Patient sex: F
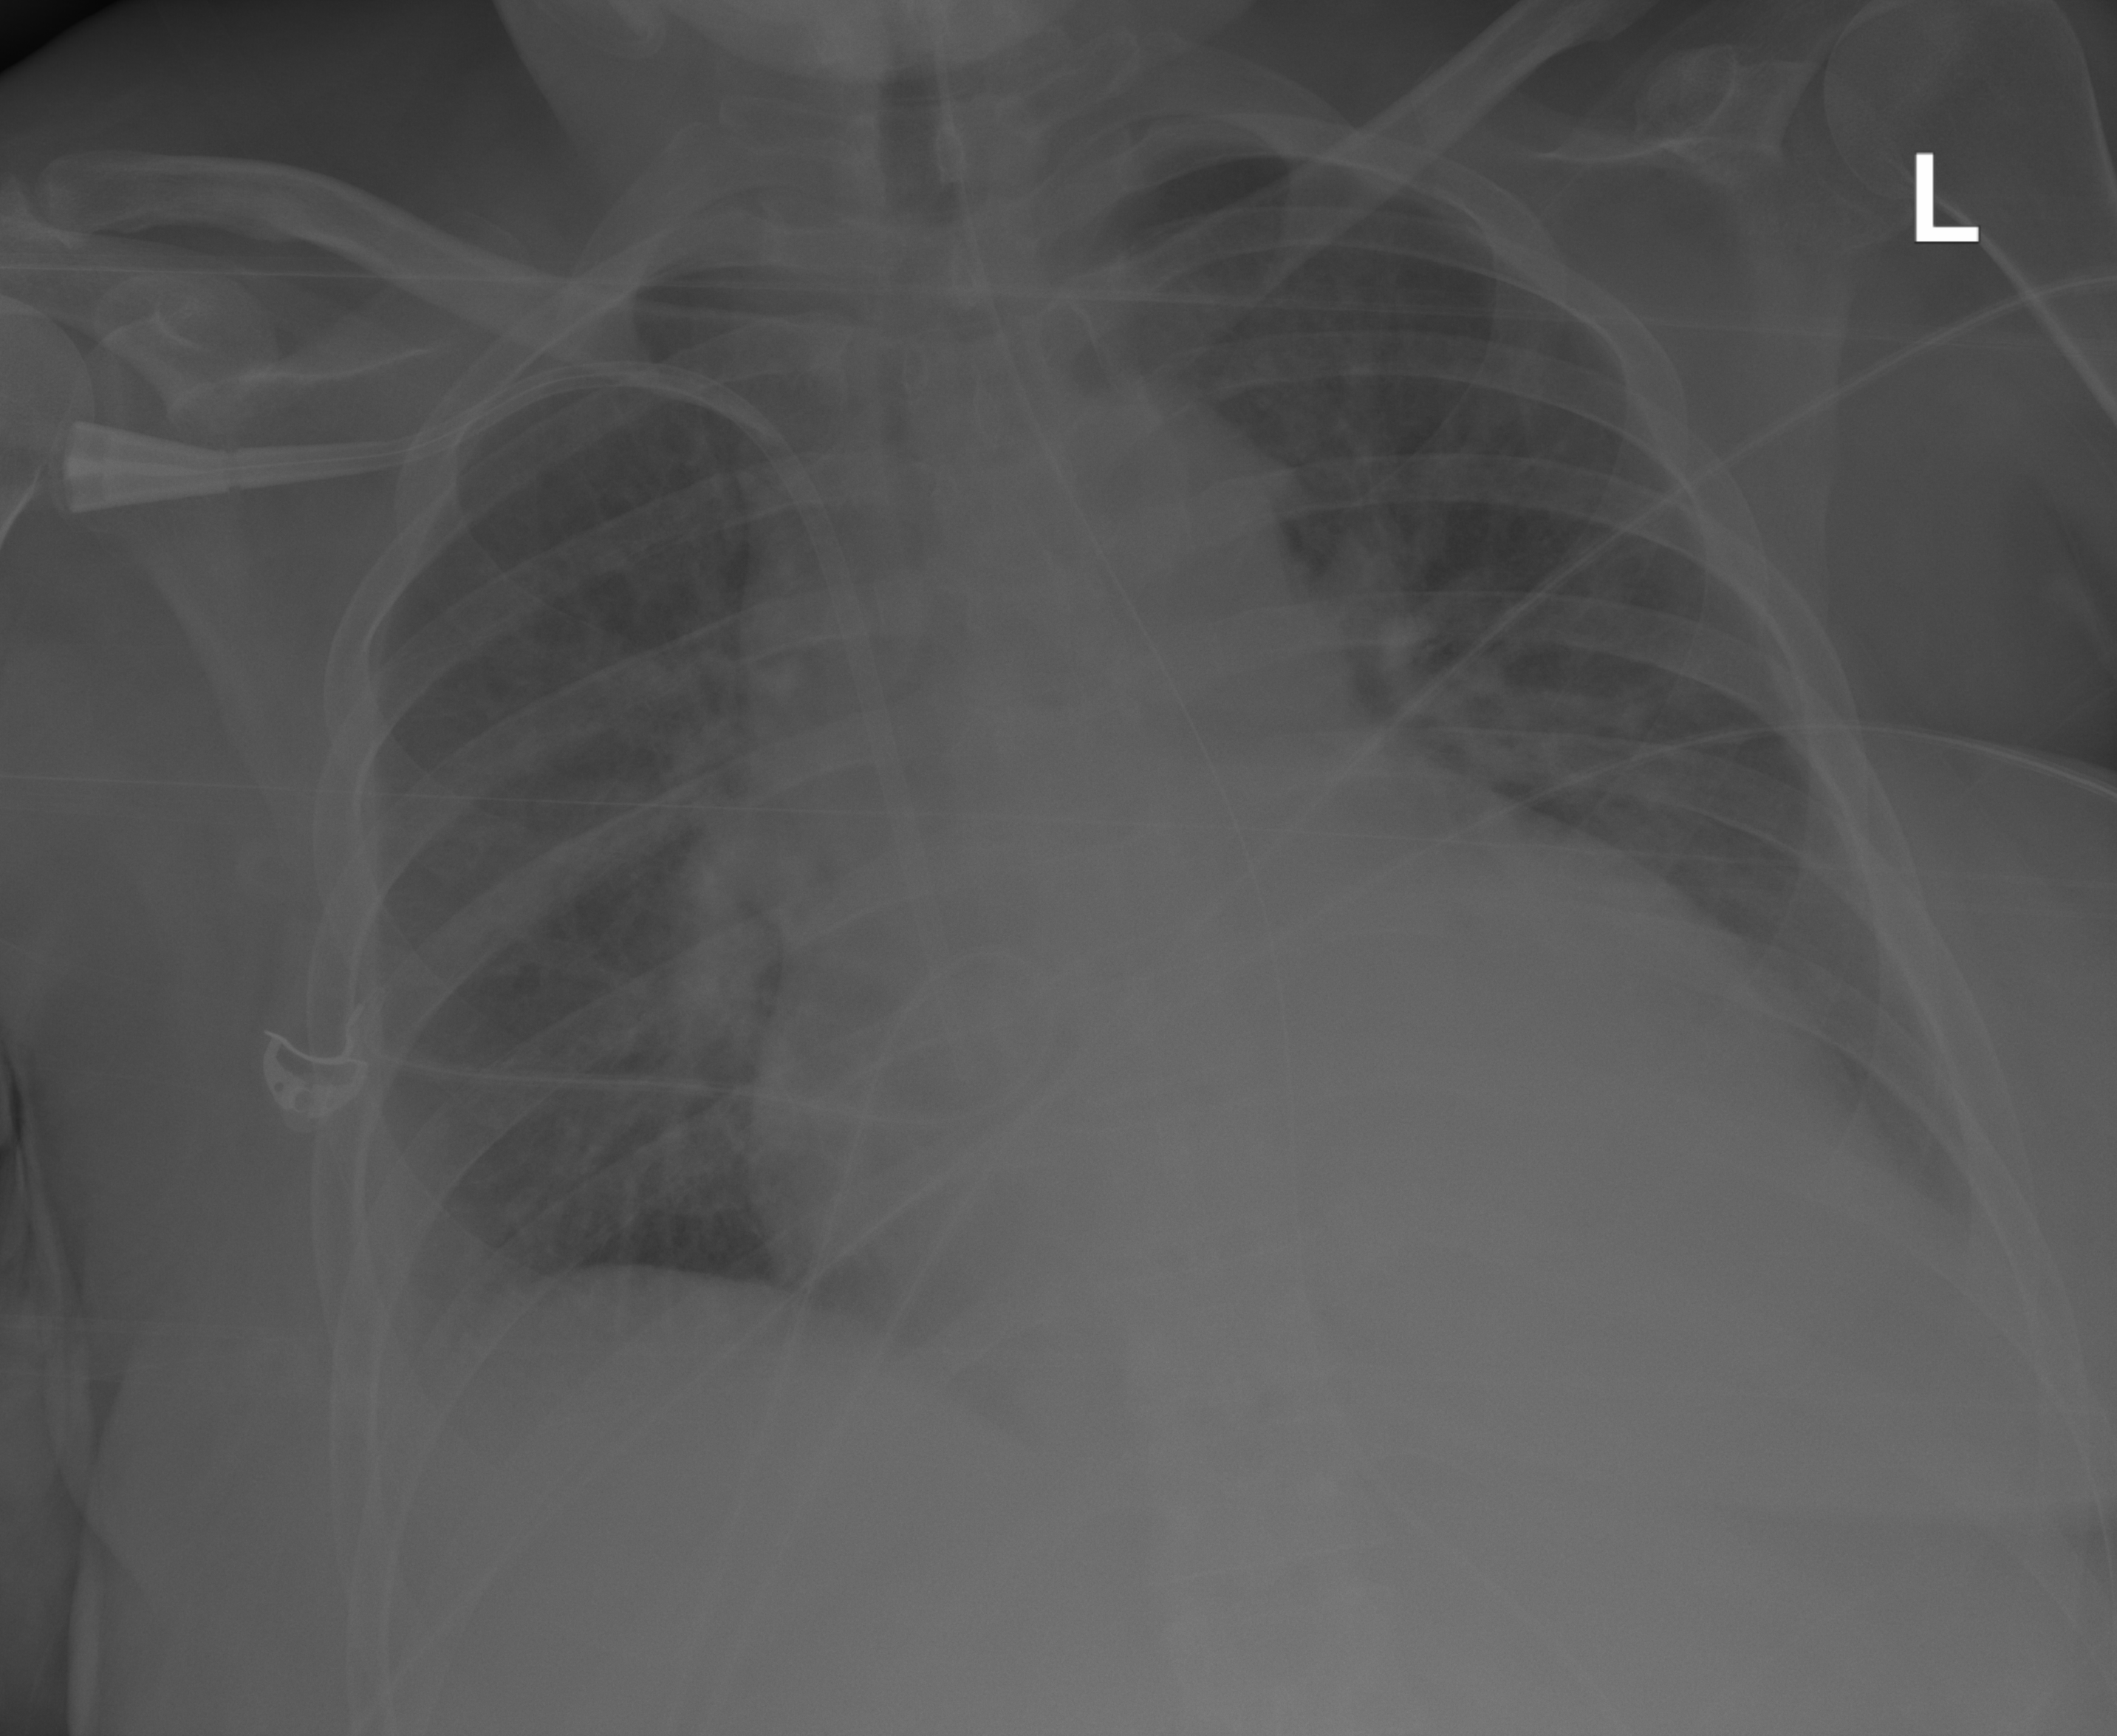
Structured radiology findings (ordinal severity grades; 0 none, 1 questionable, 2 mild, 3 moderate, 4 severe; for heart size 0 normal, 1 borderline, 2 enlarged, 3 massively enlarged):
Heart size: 2
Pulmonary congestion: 2
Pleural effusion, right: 2
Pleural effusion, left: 2
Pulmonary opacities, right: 0
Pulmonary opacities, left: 0
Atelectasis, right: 2
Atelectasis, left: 2